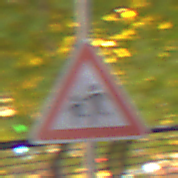
Verkehrszeichen: KinderRechts
Umgebung: Outdoor, Urban
Tageszeit: Night
Wetter: PartlyCloudy
Licht: Natural
Jahreszeit: NotSpecified
Kontrast: HighContrast